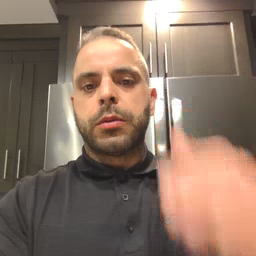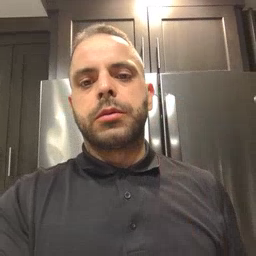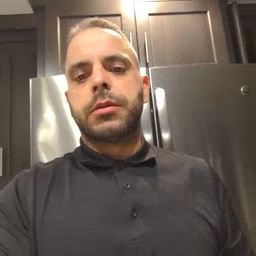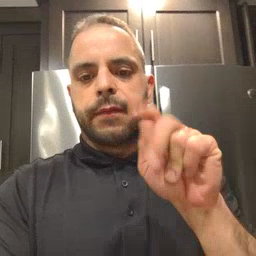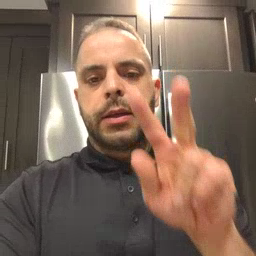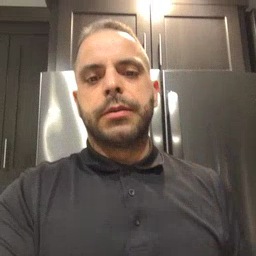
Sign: TV